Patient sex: M
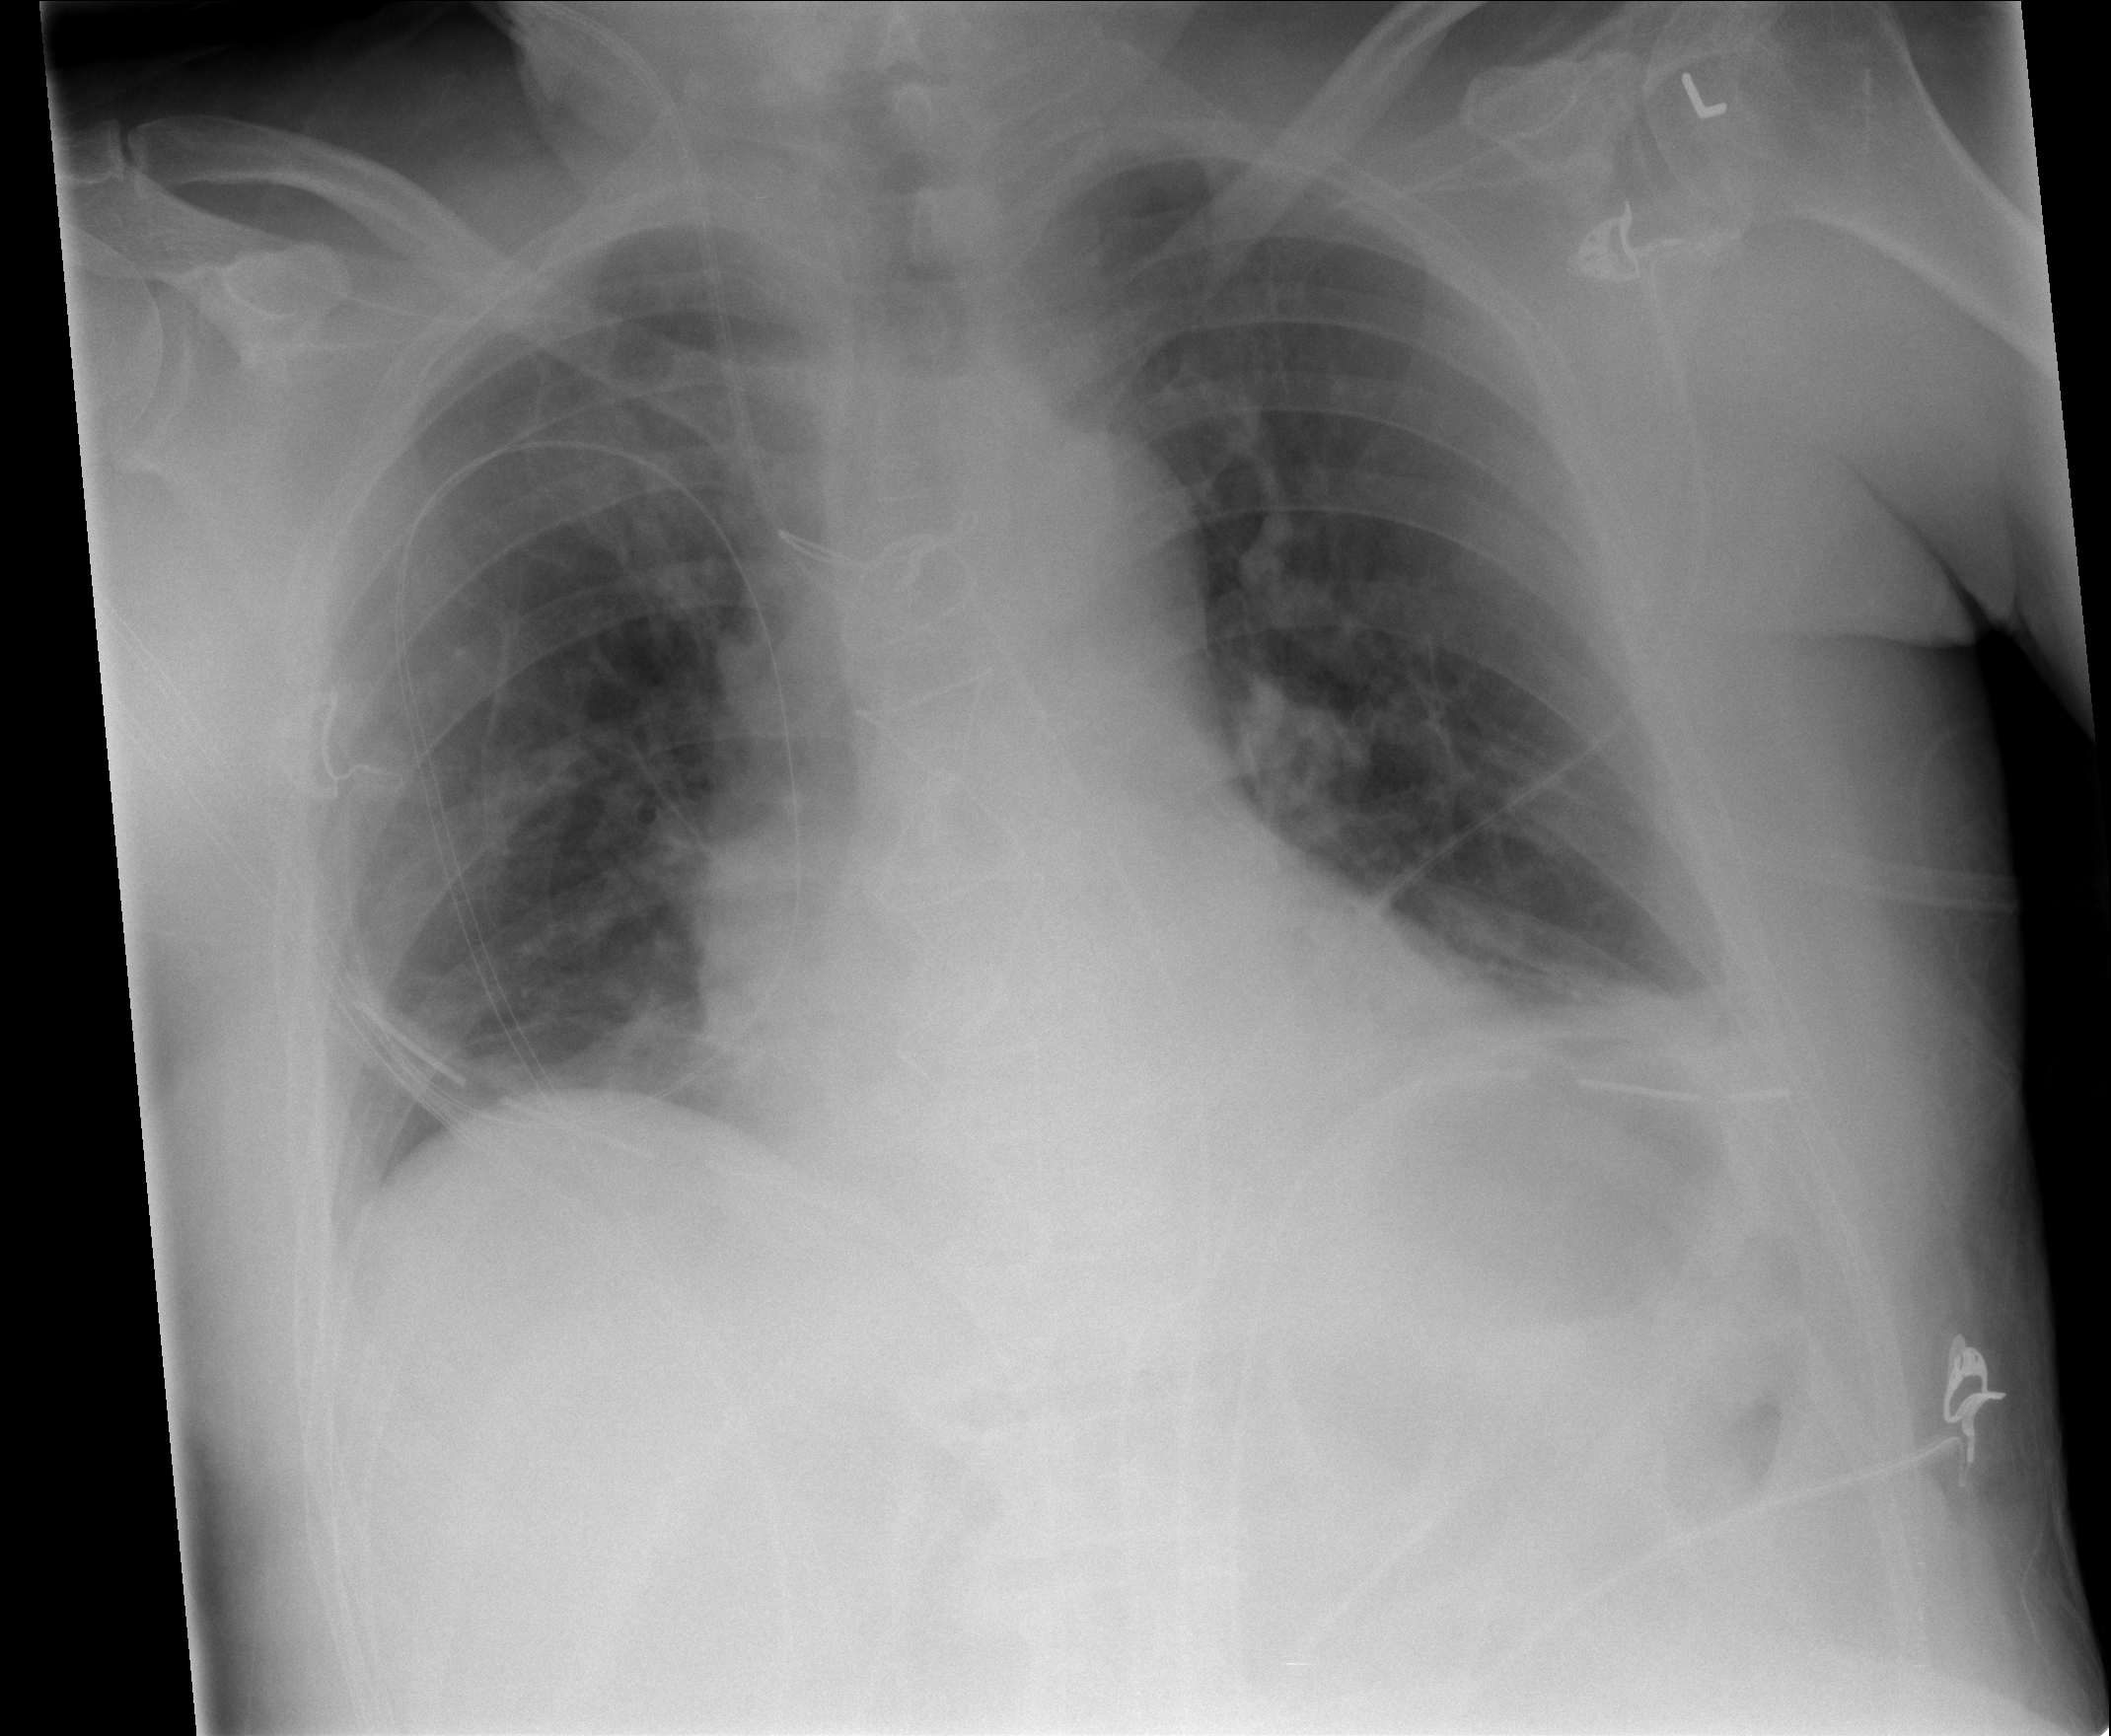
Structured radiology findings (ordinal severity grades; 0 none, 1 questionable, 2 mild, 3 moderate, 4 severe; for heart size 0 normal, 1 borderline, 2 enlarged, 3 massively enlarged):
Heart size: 0
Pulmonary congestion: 0
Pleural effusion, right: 0
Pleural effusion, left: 2
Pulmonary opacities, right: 0
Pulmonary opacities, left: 0
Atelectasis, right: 0
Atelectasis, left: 2